Field crop: maize
Growth stage: 2
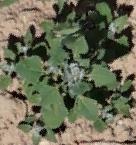
Species: chenopodium